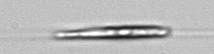
Label: Euglena